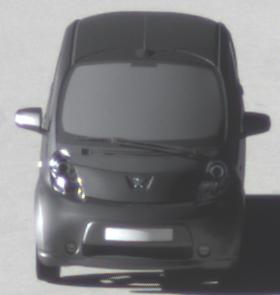
Make: Peugeot
Model: iOn
Detailed model: iOn
Model produced from: 2010/12
Model produced until: 2013/02
Doors: 5
Color: gray
Road condition: dry road
Daytime: morning or afternoon
Contrast: high contrast